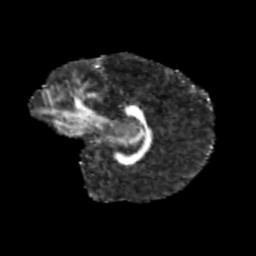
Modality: FA
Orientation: sagittal
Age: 10
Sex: female
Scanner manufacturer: siemens
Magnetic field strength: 3 T
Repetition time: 3.8 s
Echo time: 0.07 s